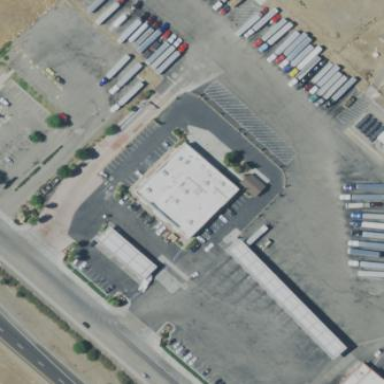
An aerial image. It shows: Fast food restaurant located in building.